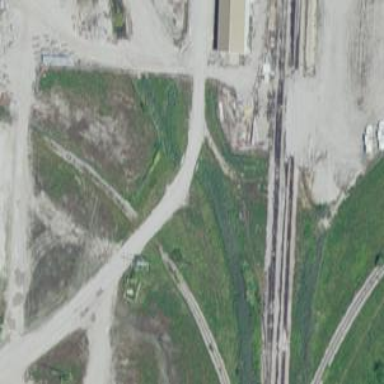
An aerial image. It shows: Railway level crossing.